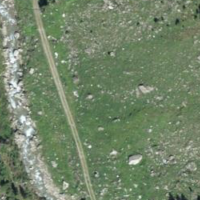
EUNIS habitat code: 26
Species observed at this site:
Podisma pedestris